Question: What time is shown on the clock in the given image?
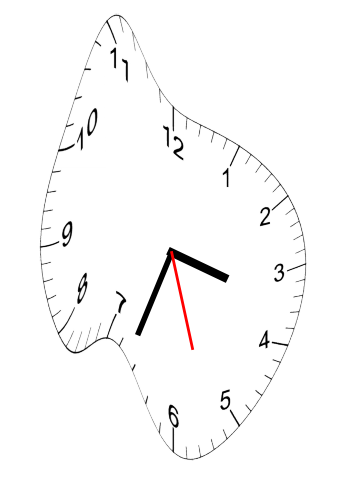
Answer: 03:33:27